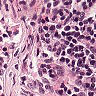
Metastatic tissue present: no